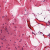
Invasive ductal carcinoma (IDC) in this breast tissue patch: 0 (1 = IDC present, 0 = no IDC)